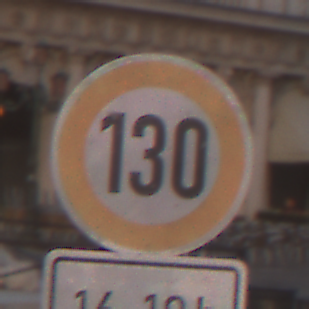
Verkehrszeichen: Geschwindigkeit130
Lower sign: ZeitangabenOhneBeschraenkungAufWochentage1
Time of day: SunriseSunset
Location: Outdoor (Urban)
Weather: Clear
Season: NotSpecified
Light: Natural